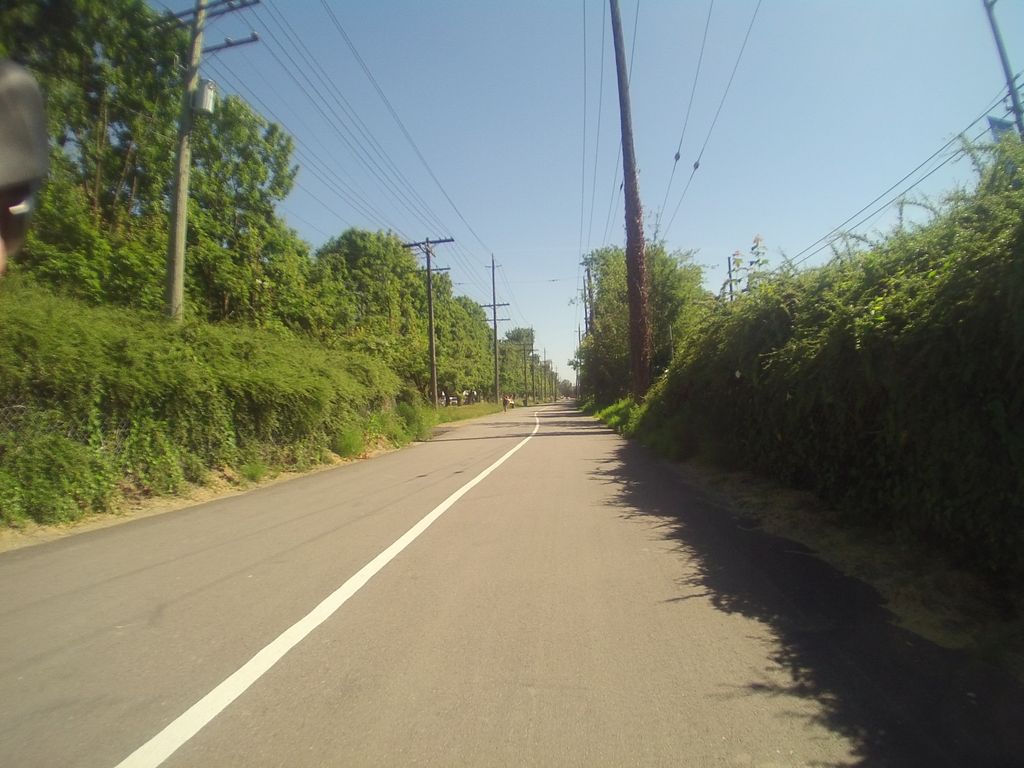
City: vancouver